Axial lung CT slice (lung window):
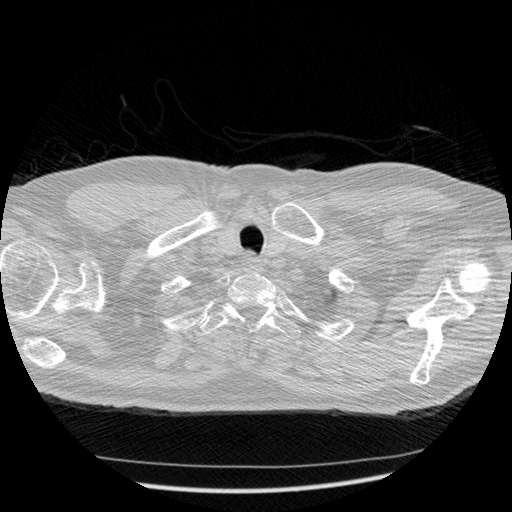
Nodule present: no